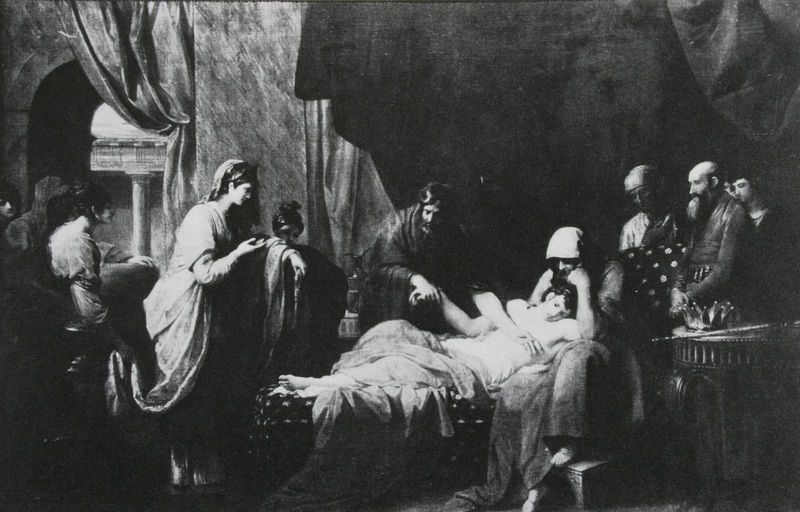
Titel: Erasistratus, the Physician, discovers the Love of Antiochus for Stratonice
Künstler: Benjamin West
Standort: London
Institution: (Privatsammlung)
Schlagwörter: dunkel, gemälde, hand, mann, nackt, schatten, weiß, frauen, sitzen, frau, grau, hell, lampe, licht, männer, nacht, nase, schwarz, szene, säule, tisch, zimmer, ausblick, schleier, bart, bärte, arm, arme, augen, historie, leiche, tod, tot, trauer, vorhang, auge, gewand, interieur, familie, gewänder, krone, liegen, bogen, hocker, könig, vorhänge, bett, schlafzimmer, teppiche, faltenwurf, gemach, liegend, krank, palast, bedeckt, schwarzweiß, schwert, arzt, sterbende, photo, liege, leintuch, sterben, totenbett, kranker, krankheit, mittelalter, königin, konsole, krankenbett, zepter, szepter, sorge, ägypten, sterbend, augne, pest, umgeben, kapuzenmann